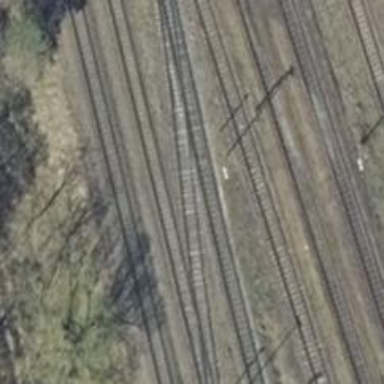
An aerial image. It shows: Railway yard in service.